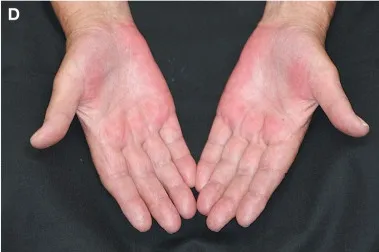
After 5 weeks of apremilast treatment. With partial remission and reduced inflammation.
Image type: medical_photograph (skin_photograph)